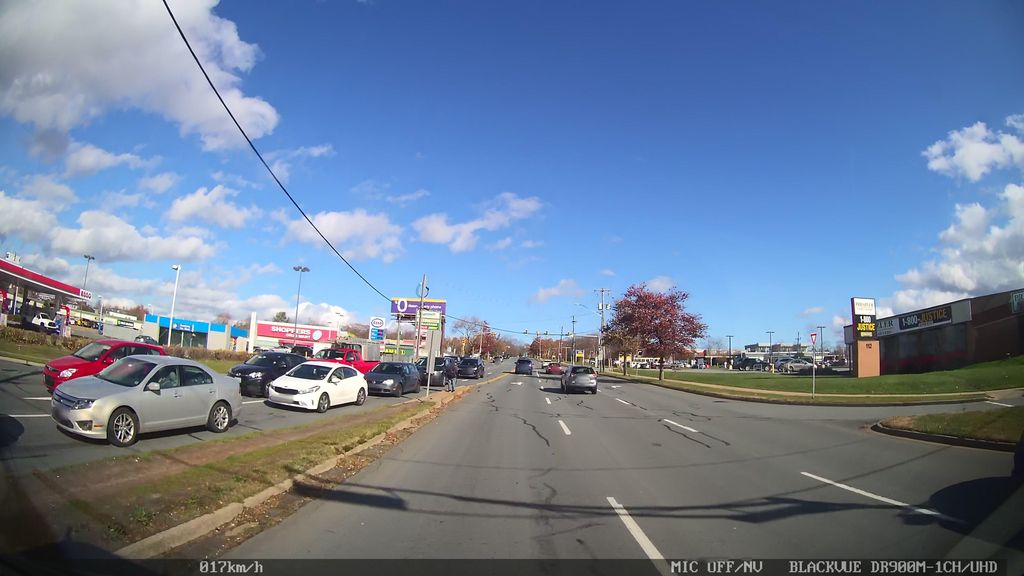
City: halifax